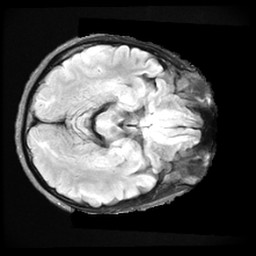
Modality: FLAIR
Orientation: axial
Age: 33
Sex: female
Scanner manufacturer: ge
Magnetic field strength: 3 T
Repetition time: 11 s
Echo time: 0.1497 s